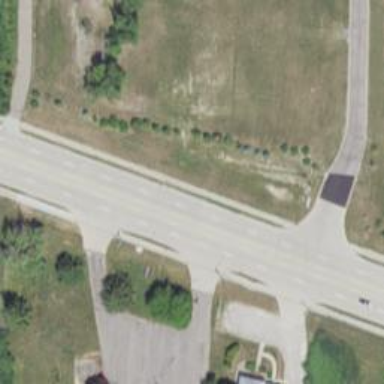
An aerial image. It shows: Secondary road.